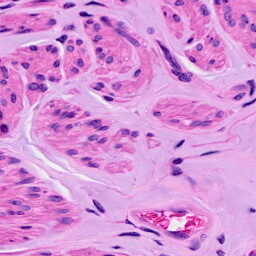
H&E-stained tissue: Ovarian